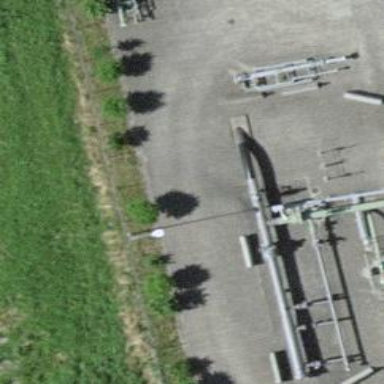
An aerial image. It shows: Pipeline structure.